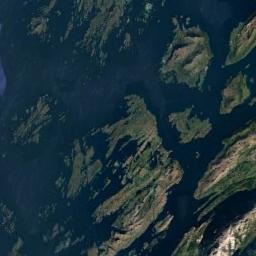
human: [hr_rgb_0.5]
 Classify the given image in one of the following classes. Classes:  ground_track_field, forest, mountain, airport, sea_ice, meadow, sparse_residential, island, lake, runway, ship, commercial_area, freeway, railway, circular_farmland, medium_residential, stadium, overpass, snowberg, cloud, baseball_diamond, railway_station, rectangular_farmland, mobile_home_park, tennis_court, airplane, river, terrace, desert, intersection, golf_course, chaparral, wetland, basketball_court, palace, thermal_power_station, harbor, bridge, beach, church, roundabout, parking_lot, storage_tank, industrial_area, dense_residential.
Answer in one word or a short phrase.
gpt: island